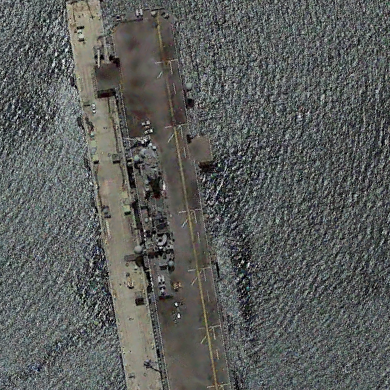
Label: assault